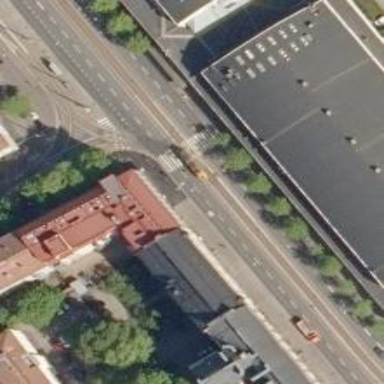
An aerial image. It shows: Asphalt footway.